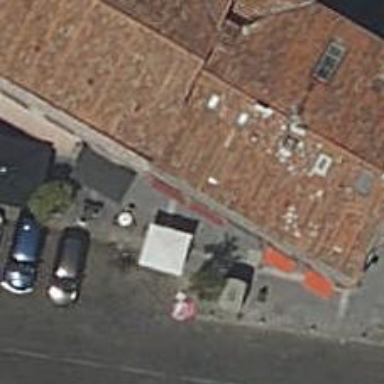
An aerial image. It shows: Bar.